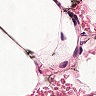
Metastatic tissue present: no